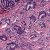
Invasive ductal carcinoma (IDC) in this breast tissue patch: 1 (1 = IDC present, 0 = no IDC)